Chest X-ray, PA view. Patient: 14 years old, sex M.
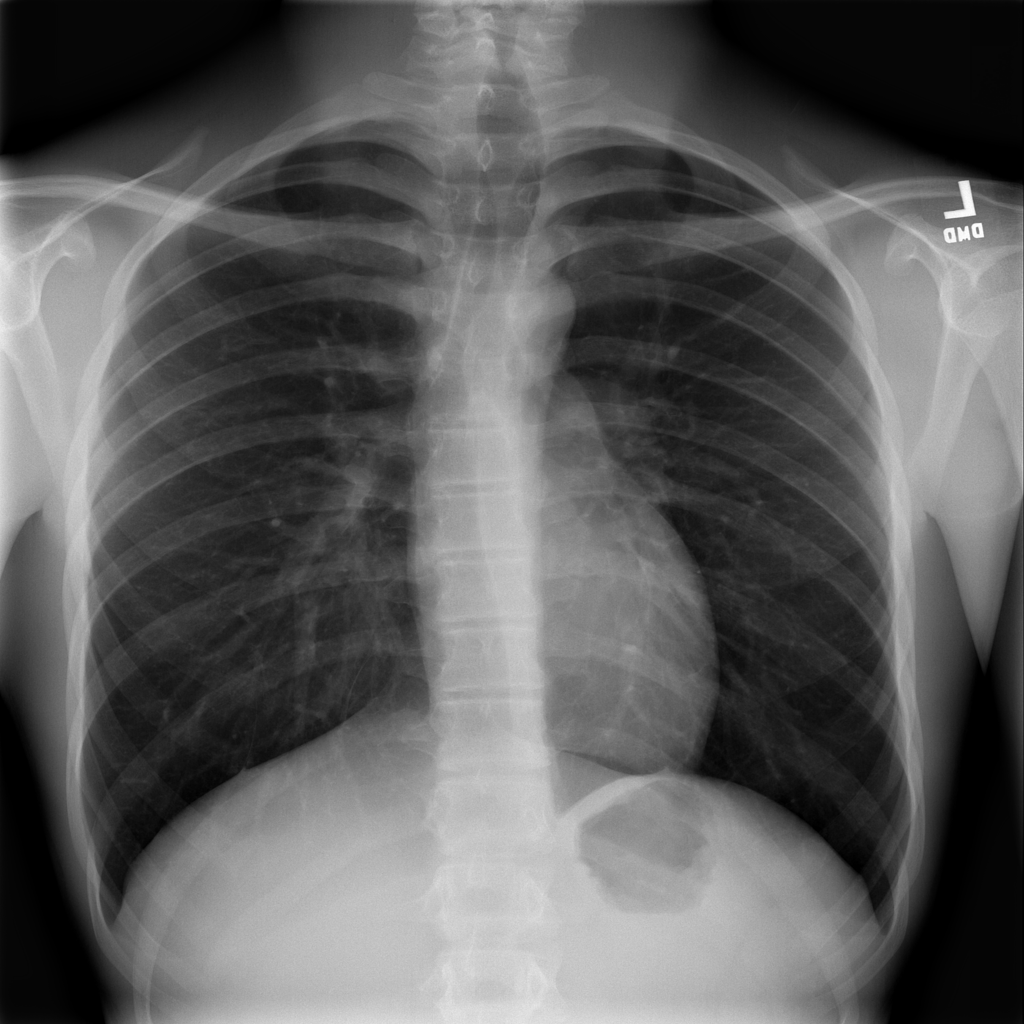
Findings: No Finding